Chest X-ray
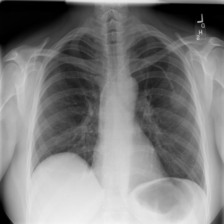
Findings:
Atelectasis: negative
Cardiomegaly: negative
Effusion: negative
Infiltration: negative
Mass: negative
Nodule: negative
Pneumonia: negative
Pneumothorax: negative
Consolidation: negative
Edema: negative
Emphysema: negative
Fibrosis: negative
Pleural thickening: negative
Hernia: negative